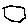
Label: hexagon